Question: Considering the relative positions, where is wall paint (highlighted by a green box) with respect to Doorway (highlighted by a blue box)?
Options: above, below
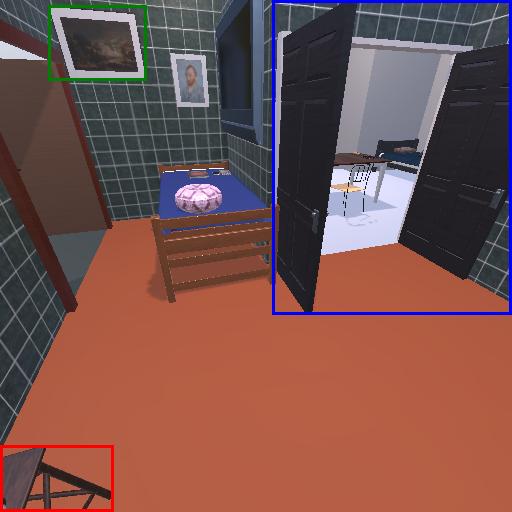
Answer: above